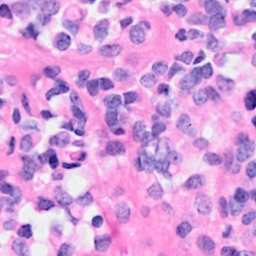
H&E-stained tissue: Breast